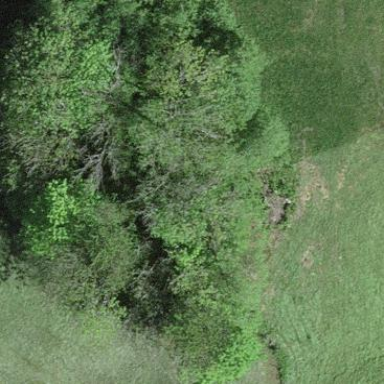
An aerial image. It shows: Forest area.